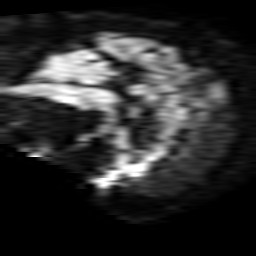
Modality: TRACE
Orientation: sagittal
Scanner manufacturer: philips
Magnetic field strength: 1.5 T
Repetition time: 4.884 s
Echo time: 0.07794 s